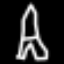
Label: The Eiffel Tower